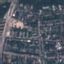
Label: Residential